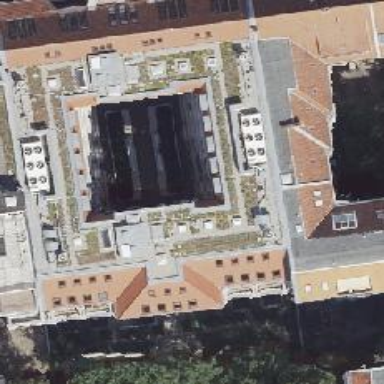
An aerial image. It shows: Office building.